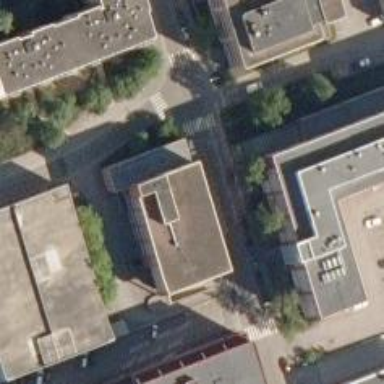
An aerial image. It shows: Office building.